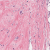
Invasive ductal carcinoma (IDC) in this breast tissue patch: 0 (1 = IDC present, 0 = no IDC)